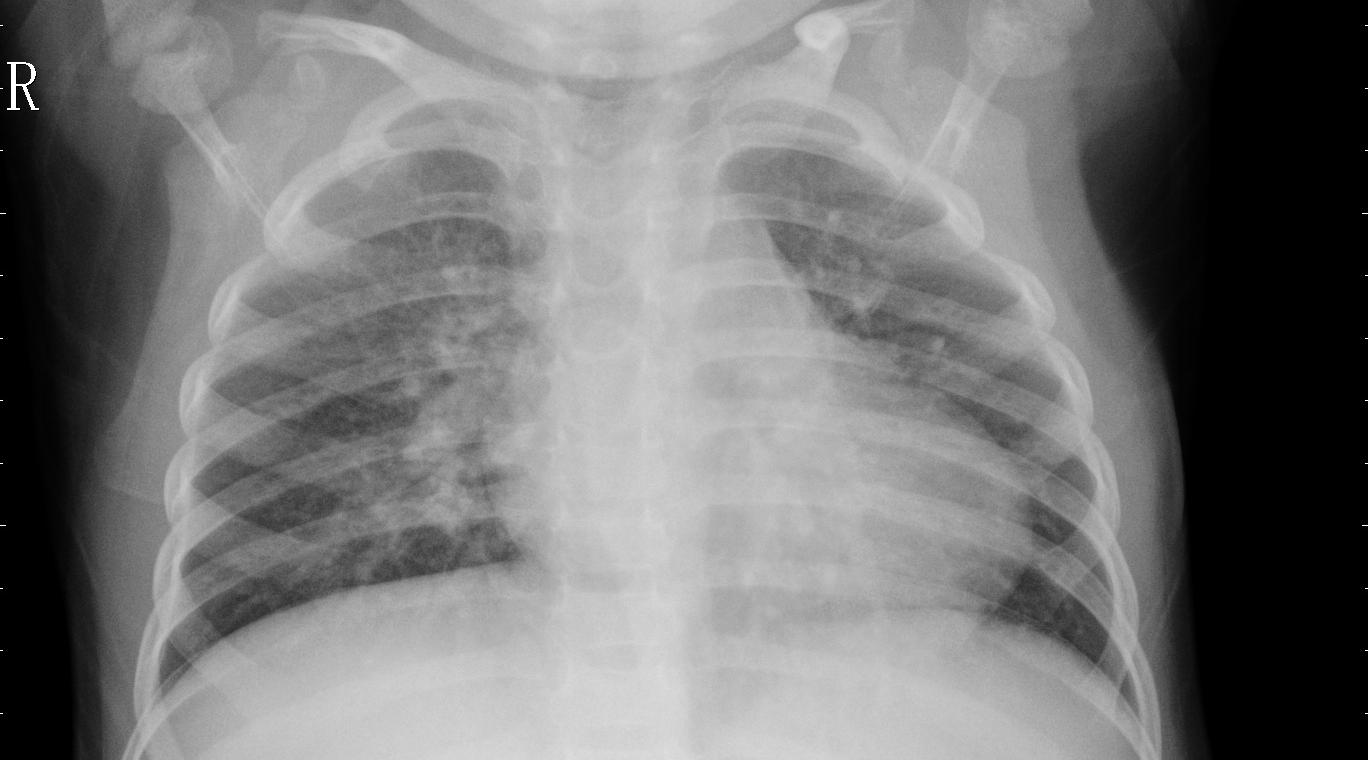
Diagnosis: PNEUMONIA